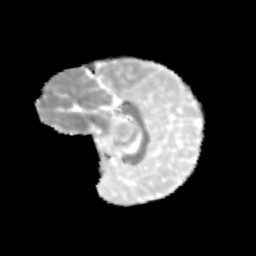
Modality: MD
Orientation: sagittal
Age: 12
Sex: male
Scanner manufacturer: siemens
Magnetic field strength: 3 T
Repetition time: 3.8 s
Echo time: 0.07 s